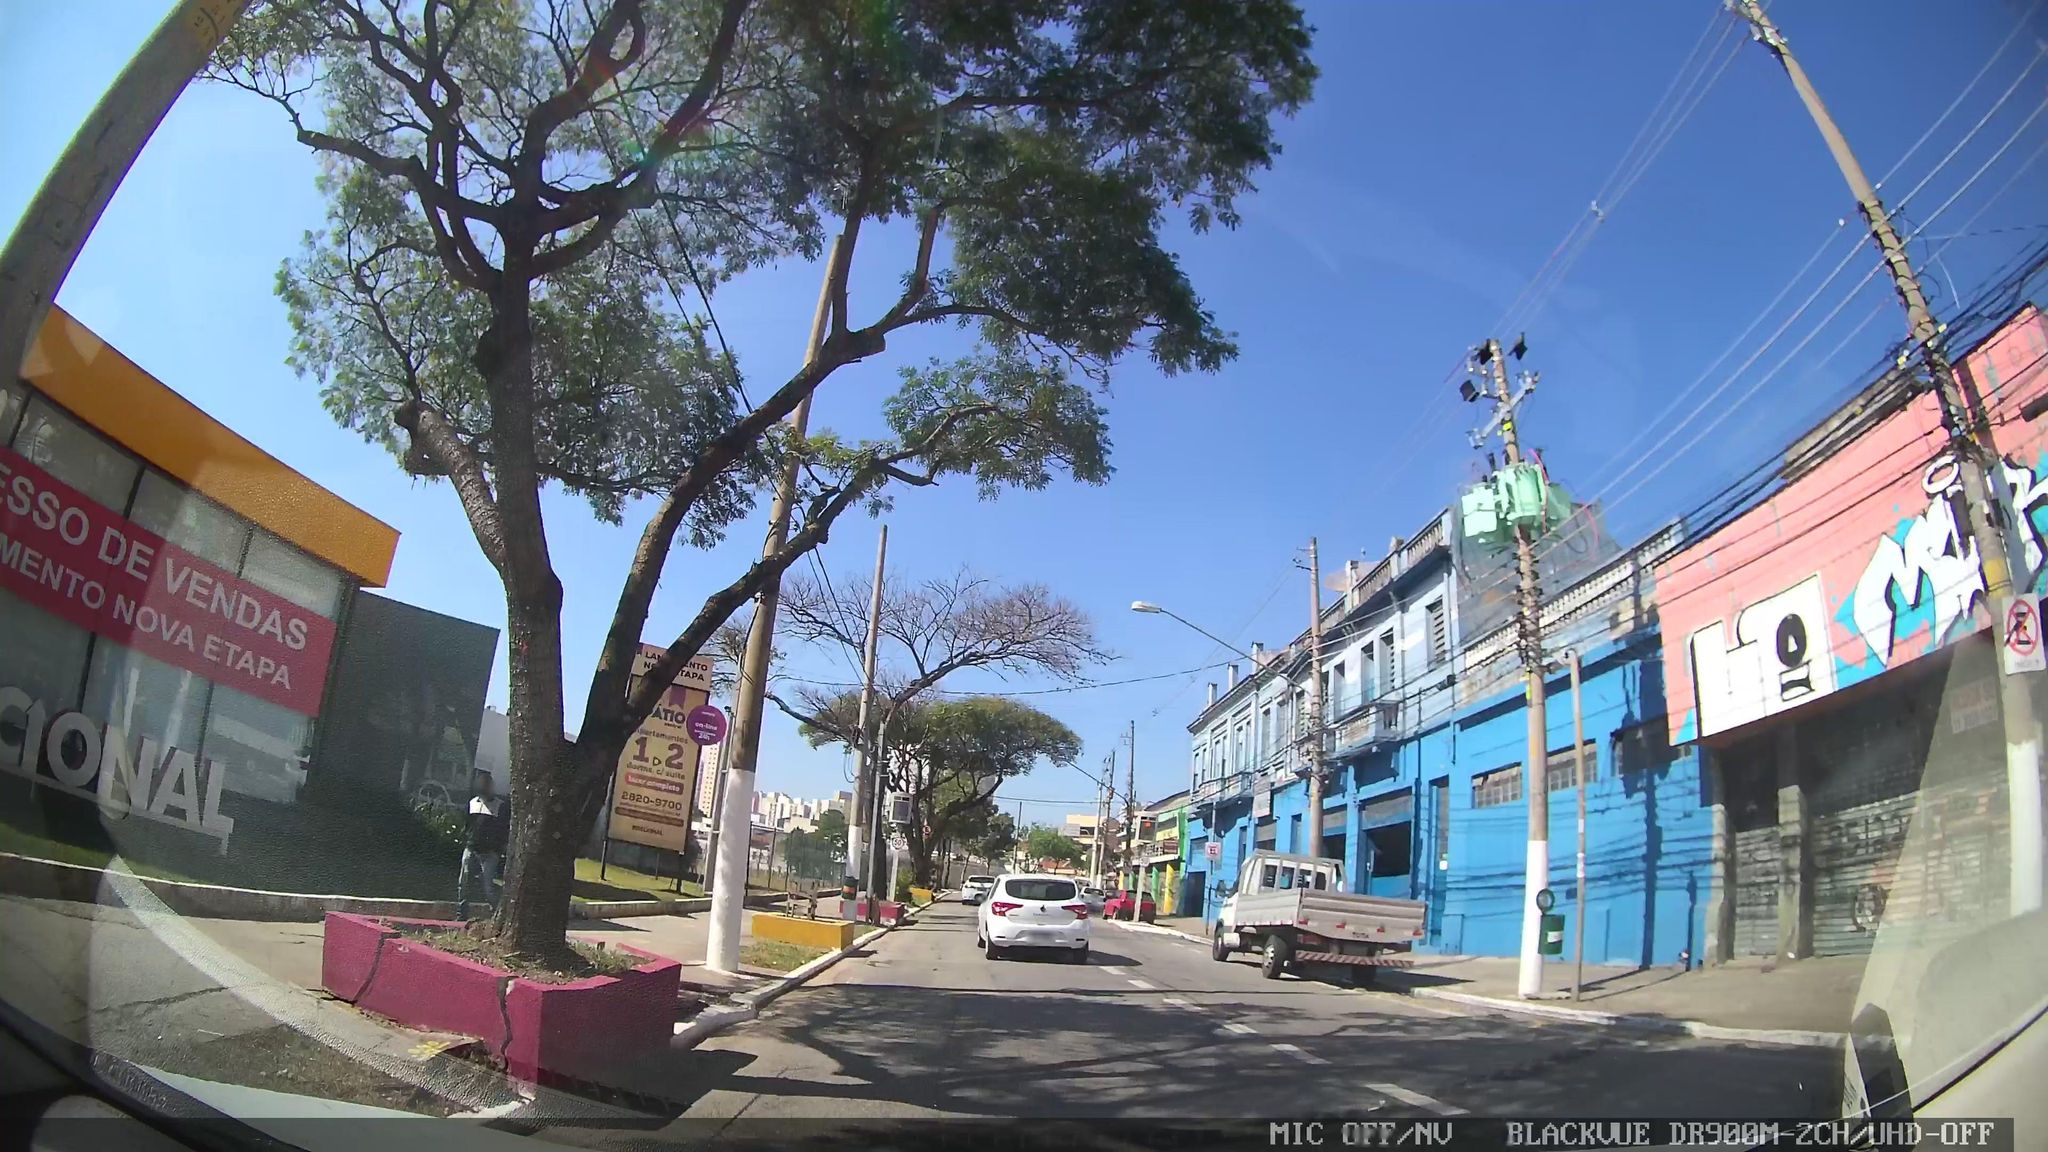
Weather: clear
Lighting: day
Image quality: good
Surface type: cycling surface
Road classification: secondary
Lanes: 3
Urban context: urban centre
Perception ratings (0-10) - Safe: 3.88, Lively: 7.3, Beautiful: 3.49, Boring: 1.67, Depressing: 8.49, Wealthy: 6.71